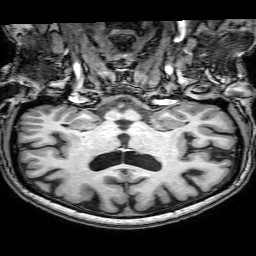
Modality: T1w
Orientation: sagittal
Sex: male
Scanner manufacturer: philips
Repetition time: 0.00816 s
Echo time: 0.00373 s